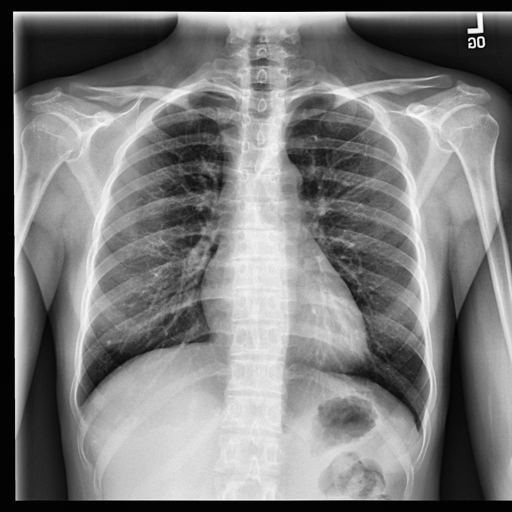
Finding: NORMAL